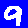
Digit: 9